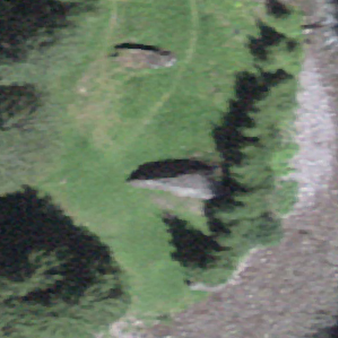
Label: bouldering_area